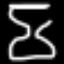
Label: hourglass